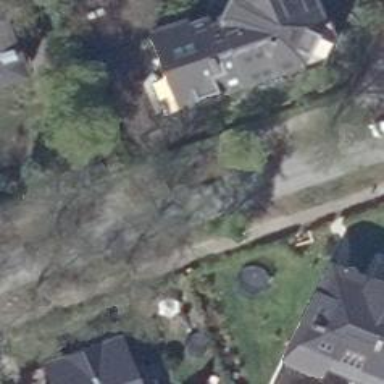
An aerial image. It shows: Avenue lined with broadleaved deciduous trees.